Field crop: maize
Growth stage: 1
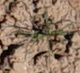
Species: lolium